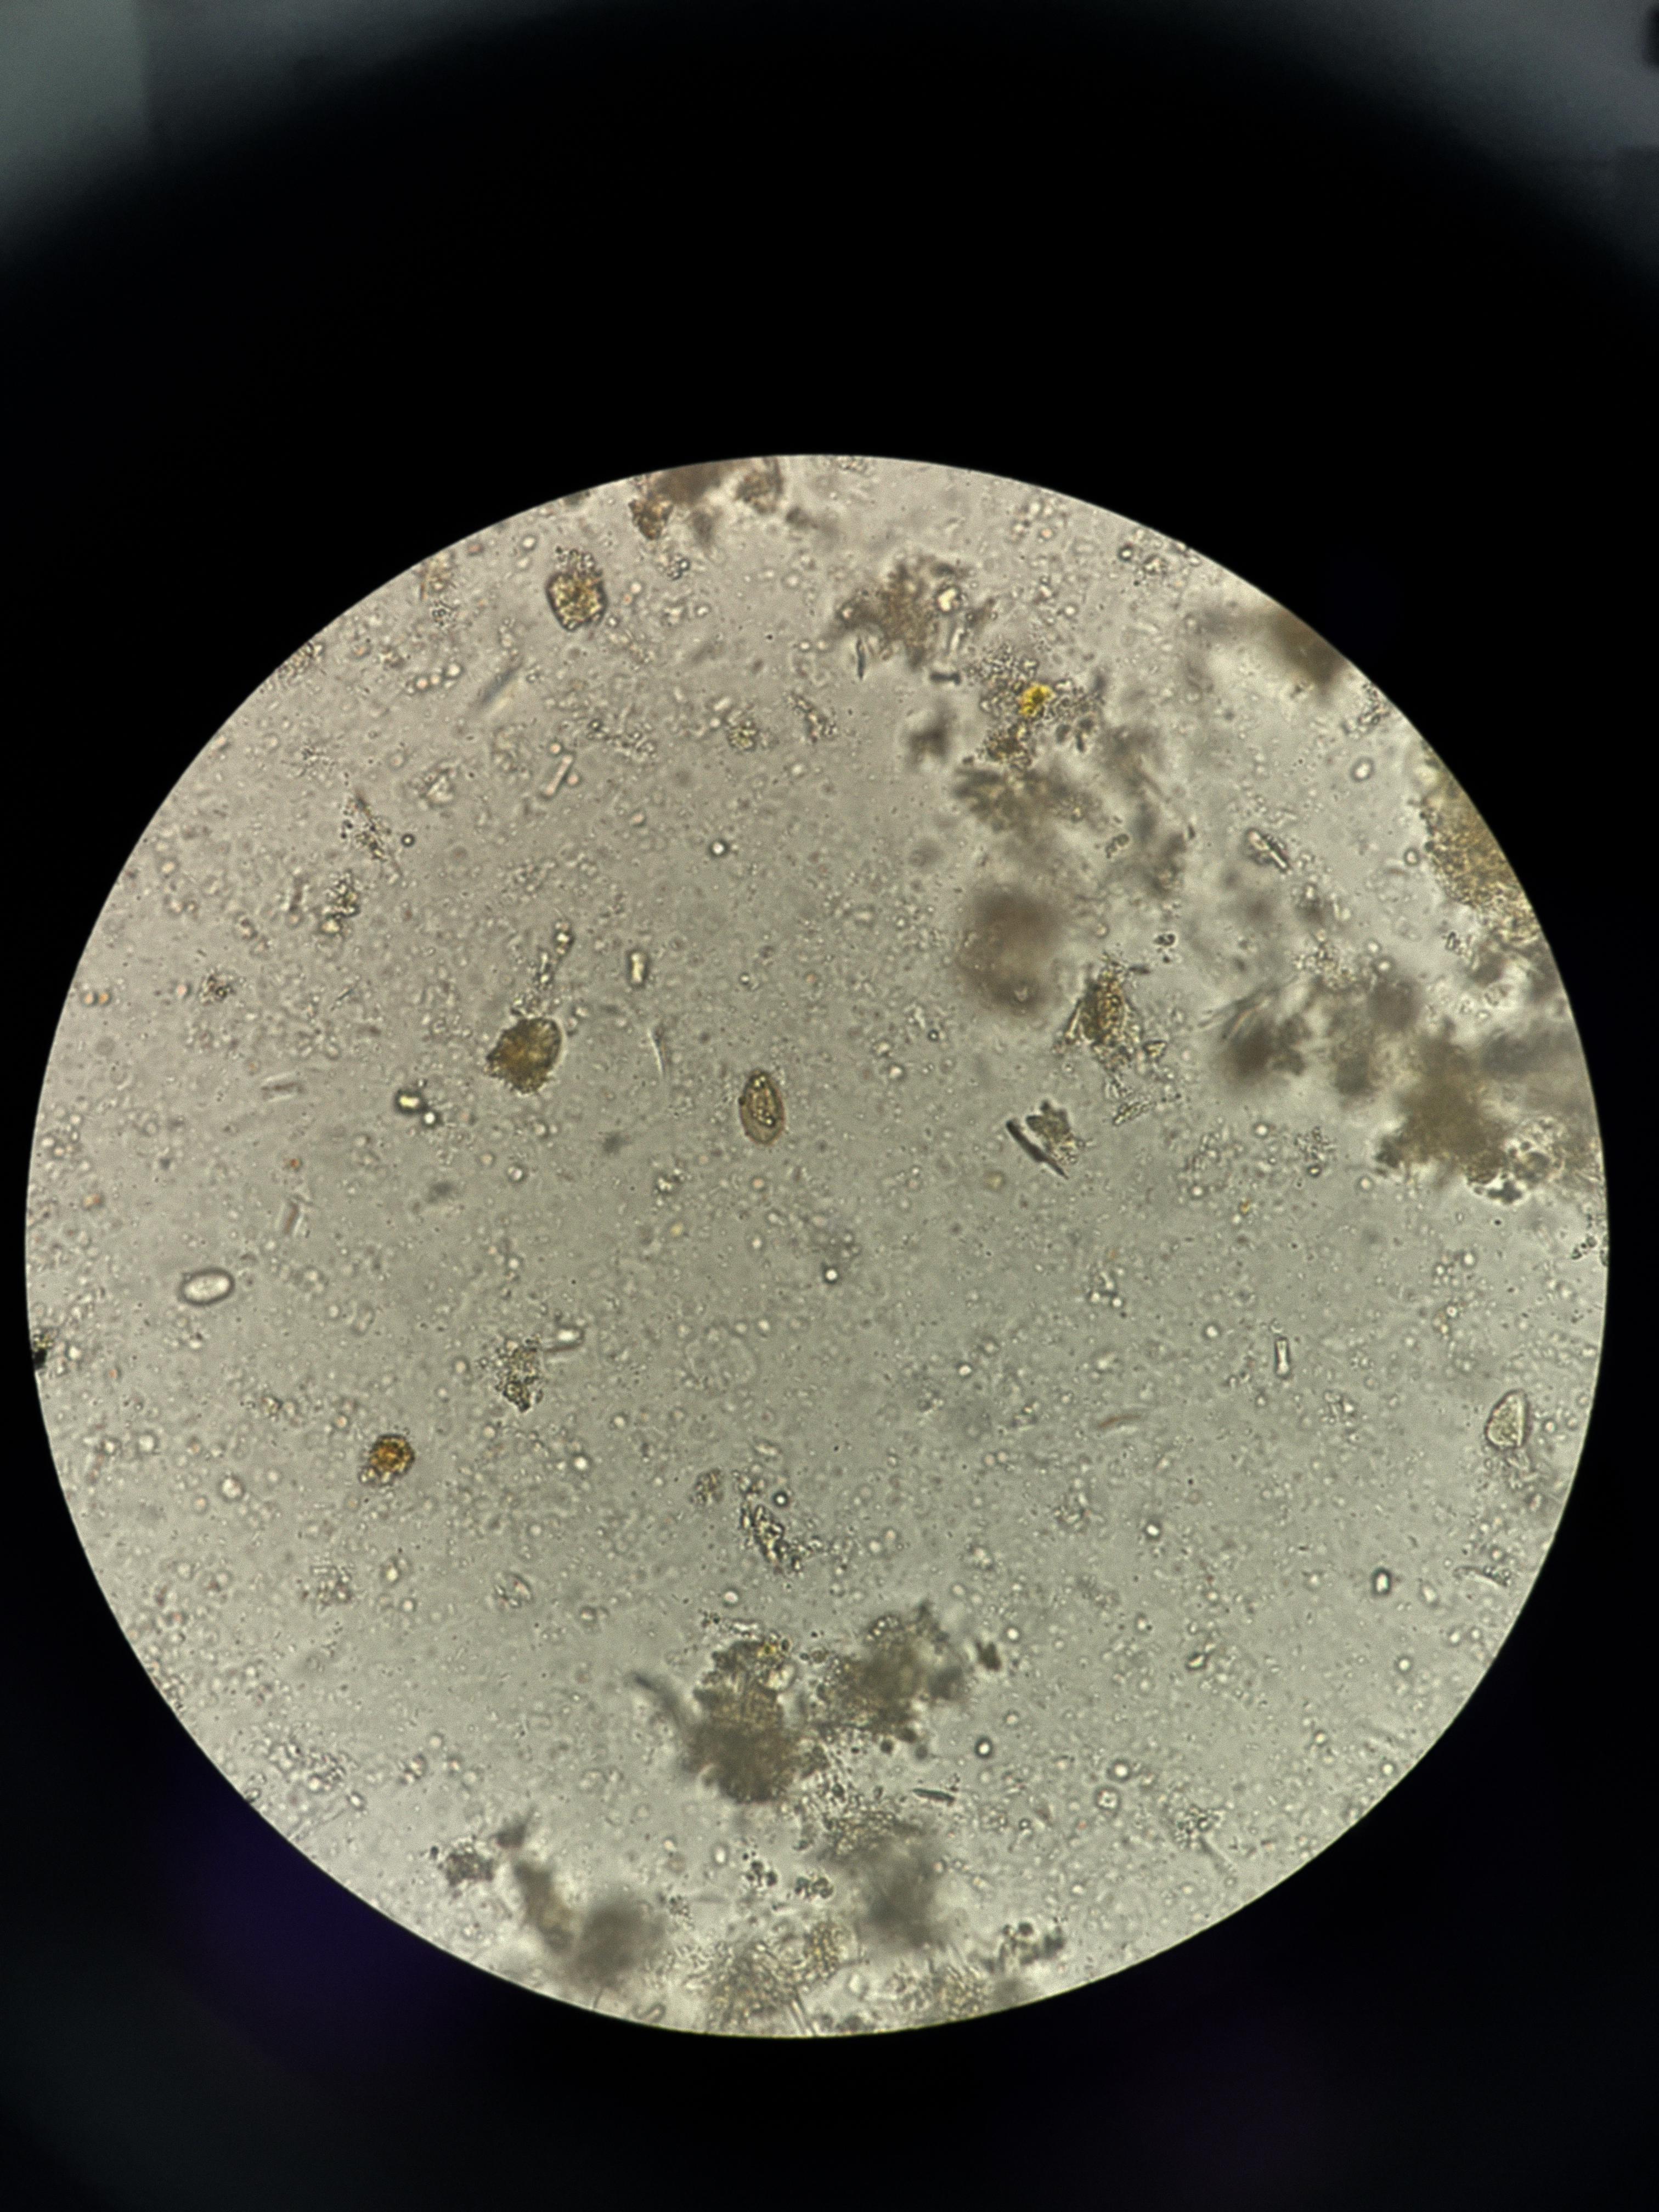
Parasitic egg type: Opisthorchis viverrine